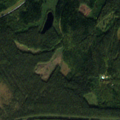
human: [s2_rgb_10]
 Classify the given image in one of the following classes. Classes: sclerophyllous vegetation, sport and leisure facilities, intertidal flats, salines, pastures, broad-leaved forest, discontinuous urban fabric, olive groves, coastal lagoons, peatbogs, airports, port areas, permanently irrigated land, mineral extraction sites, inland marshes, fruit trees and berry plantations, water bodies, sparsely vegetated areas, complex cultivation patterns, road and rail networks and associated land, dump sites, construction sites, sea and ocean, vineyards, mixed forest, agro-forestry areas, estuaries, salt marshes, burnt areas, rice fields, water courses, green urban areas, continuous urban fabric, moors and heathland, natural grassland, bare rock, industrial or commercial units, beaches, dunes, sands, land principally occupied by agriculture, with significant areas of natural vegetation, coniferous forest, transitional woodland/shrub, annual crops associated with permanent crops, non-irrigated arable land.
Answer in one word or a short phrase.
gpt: coniferous forest, mixed forest